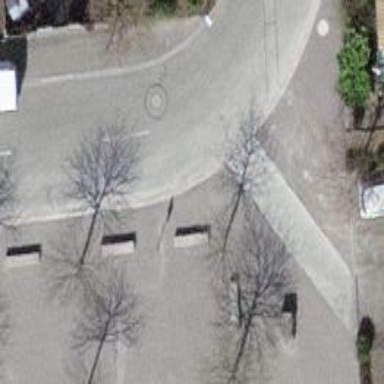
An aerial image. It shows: Bench.